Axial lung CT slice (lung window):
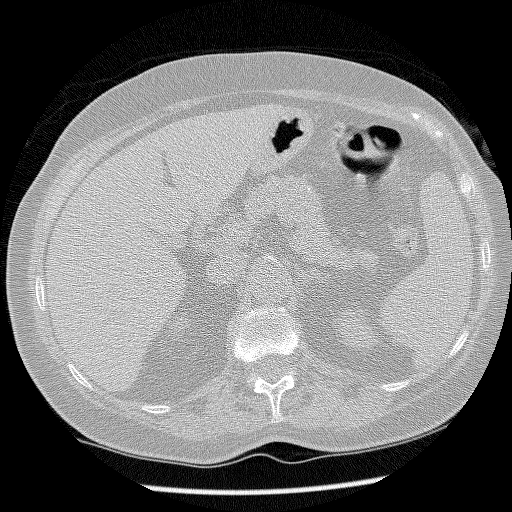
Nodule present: no